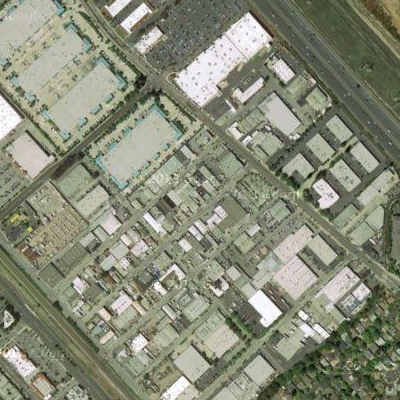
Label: cIndustry